Question: I have a USB to serial COM port that when I run the command in the screenshot below, I see the timeout value is ON. Where is this setting come from? I can't find anywhere for it when looking at the device properties in my device manager. Basically I am doing some testing and I would like to turn this value from ON to OFF.
I have some virtual com ports as well and on them the value is OFF.

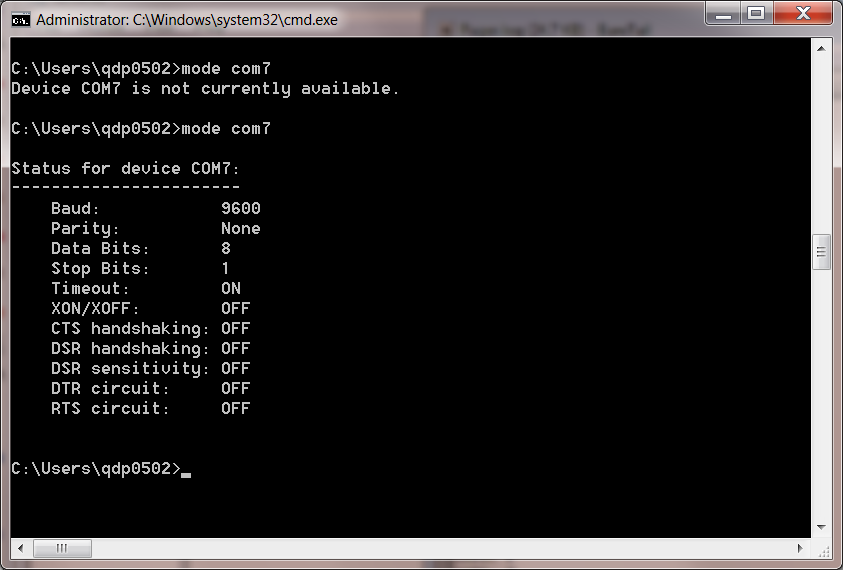
Answer: You can set it in the command prompt itself.
'''
mode com7 to=off
'''
Here, 'to' stands for time-out.
You can check additional commands by using following.
'''
mode /?
'''
Hope this helps.